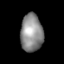
Tissue: lung
Cell type: Epithelial cells
Senescence score: 0.2183
Nuclear area (px): 825
Mean DAPI intensity: 139.748